Interaction volume radius: 5 \u00c5
Interaction volume height: 20 \u00c5
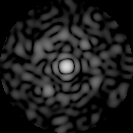
Disorder parameter: 0.8326